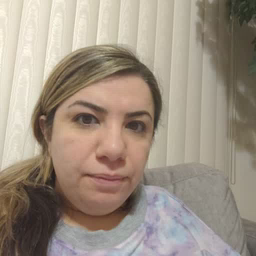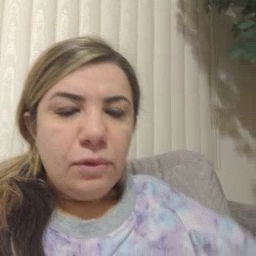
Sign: drop